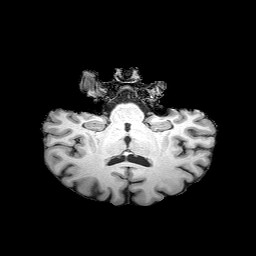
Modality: T1w
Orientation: sagittal
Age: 64
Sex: female
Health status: healthy